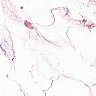
Metastatic tissue present: no